Question: I' trying to develop a basic game in iOS and OpenGL ES but I'm stuck on this problem with the uniforms, here is the code that passes the value to my uniform:
'''
glBindVertexArrayOES(_vertexArray);
// Render the object with ES2
glUseProgram(self.shaderProgram);
glUniformMatrix4fv(uniformModelViewProjection, 1, 0, modelViewProjectionMatrix.m);
// Get uniform center position
glUniform4fv(uniformCenterPosition, 1, centerPosition.v);
// Get uniform time position
glUniform1f(uniformTime, time);
// Set the sampler texture unit to 0
glUniform1i(uniformTexture, 0);
glDrawArrays(GL_POINTS, 0, numVertices);
'''
Notice that care has been taken to position the glUniform function preceded with glUseProgram and before the glDrawArrays call is made. The uniform locations look fine also as confirmed via tracing. Here is what I get when I run the OpenGL ES Analyzer tool in XCode:

It returns a GL_INVALID_OPERATION for glUniform4fv, notice that the values represented seem to be correct.
Here are the possible causes for the GL_INVALID_OPERATION error I found from the <URL>:
- - - - - - - -
None of them seem to explain why the heck I am receiving this error. It's driving me crazy, please help!
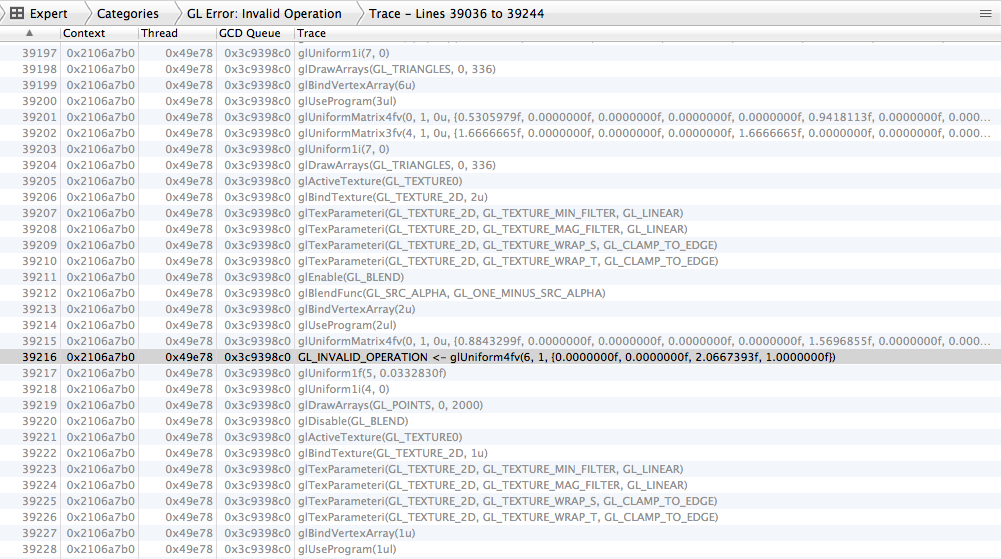
Answer: Adding my comment as an answer, since it turned out to be the solution:
The only causes from that list that I could imagine are points 2 and 3:
> - -
So make sure that the corresponding uniform variable is really declared as 'vec4' in the shader (maybe it's a 'vec3'?).